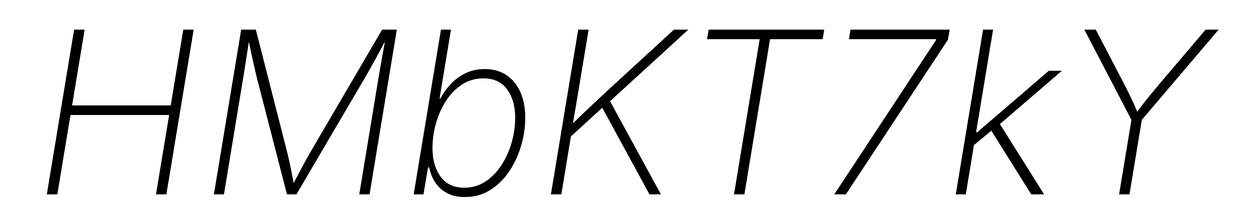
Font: Inter-Italic_ExtraLight_Italic